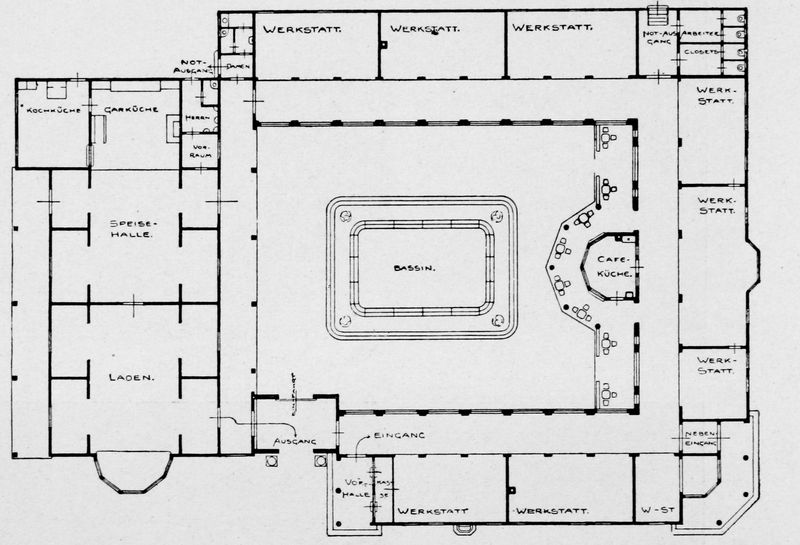
Titel: Grundriss der Karawanserei auf der Muhammedanischen Ausstellung in München
Künstler: Hessemer und Schmidt
Schlagwörter: weiß, cafe, fenster, grau, mitte, raum, schwarz, säulen, zeichnung, zimmer, gebäude, haus, wand, architektur, brunnen, kreis, rund, turm, bassin, schrift, geschäft, mauer, linien, hof, geschäfte, laden, läden, treppe, treppen, vorsprung, diele, halle, rechtecke, wände, eingang, erker, innenhof, türme, palast, linie, draufsicht, becken, beschriftung, flur, räume, entwurf, bauhaus, quadrate, küche, werkstatt, anwesen, mauern, plan, ausgang, tempel, akademie, grundriss, bauplan, rondell, innenräume, nebeneingang, waschküche, kunstschule, ausbildung, cafe küche, garküche, kochküche, speisehalle